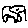
Label: bird